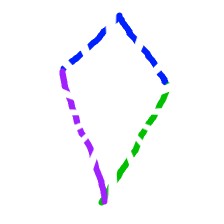
Shape: kite